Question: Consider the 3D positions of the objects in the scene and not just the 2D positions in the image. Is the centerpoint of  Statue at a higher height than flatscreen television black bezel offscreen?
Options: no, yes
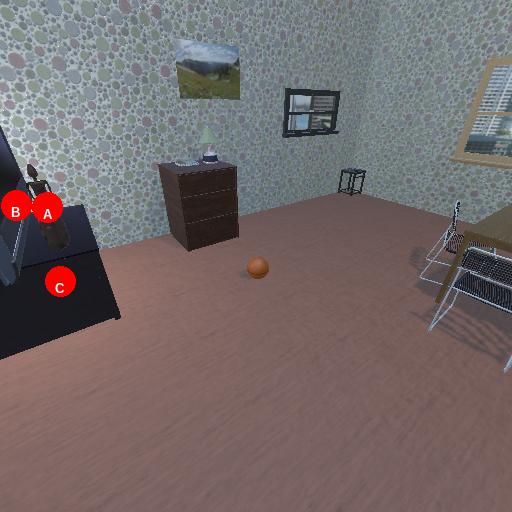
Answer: no